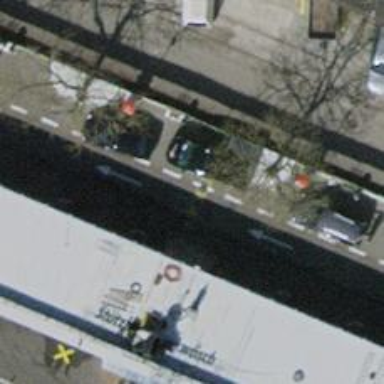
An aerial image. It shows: Car wash facility.